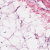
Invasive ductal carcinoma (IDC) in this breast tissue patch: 0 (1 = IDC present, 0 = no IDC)